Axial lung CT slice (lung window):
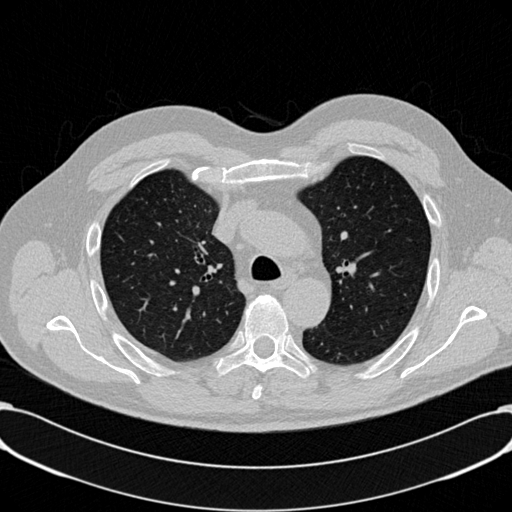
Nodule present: no